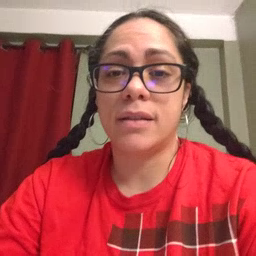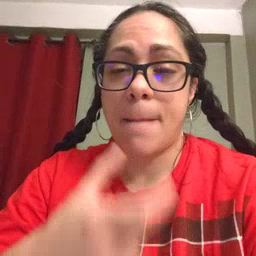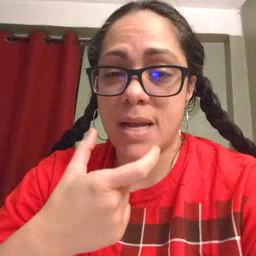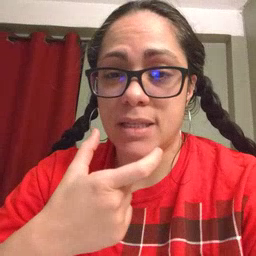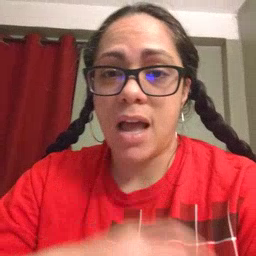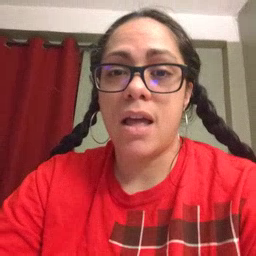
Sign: pizza